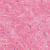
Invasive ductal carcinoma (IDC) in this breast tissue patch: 0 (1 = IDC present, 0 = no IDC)